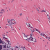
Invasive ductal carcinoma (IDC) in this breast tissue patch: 0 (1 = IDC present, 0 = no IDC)